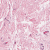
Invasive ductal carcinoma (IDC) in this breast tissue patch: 0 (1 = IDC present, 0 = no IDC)